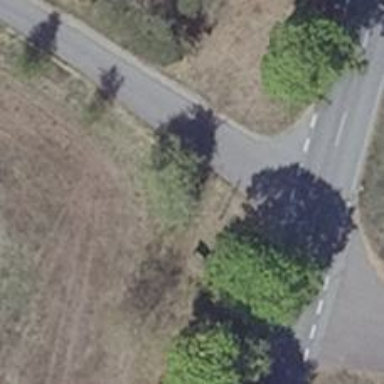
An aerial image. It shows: Deciduous tree with broadleaved leaves.